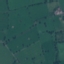
Land use / land cover class: Pasture